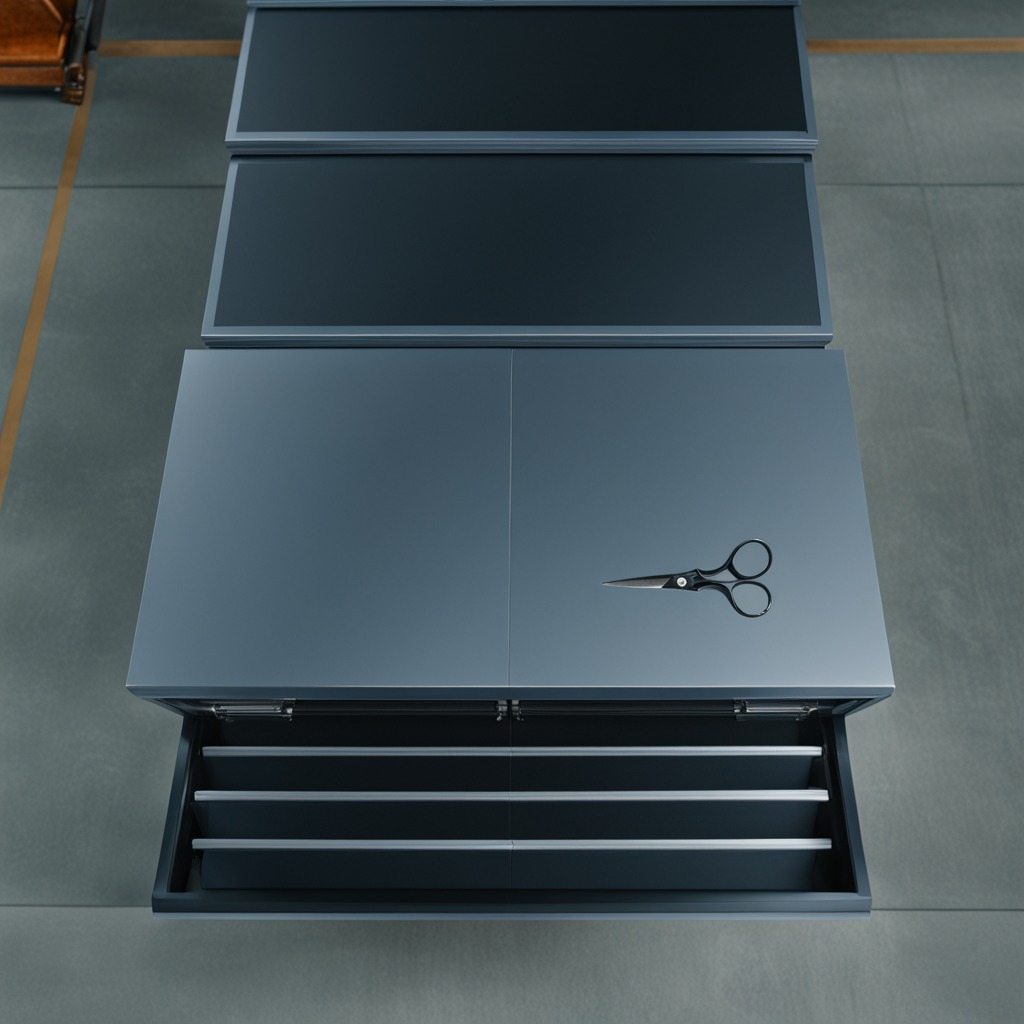
A scissor is lying on a toolbox surface in an airplane hangar workshop 8K.